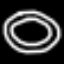
Label: donut